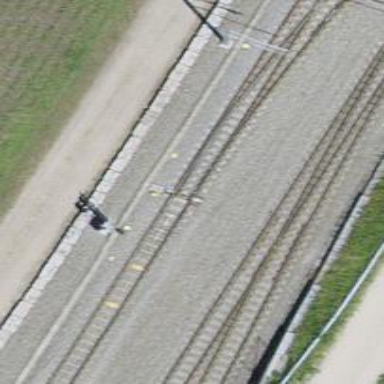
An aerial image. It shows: Railway switch.